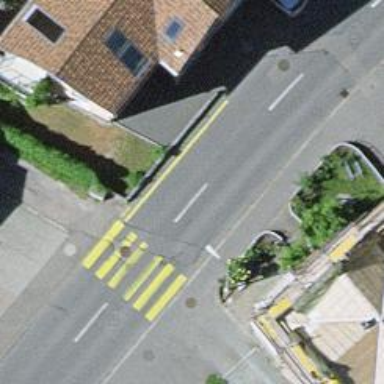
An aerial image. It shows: Bus stop with stop position for public transport.